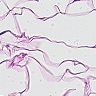
Metastatic tissue present: no